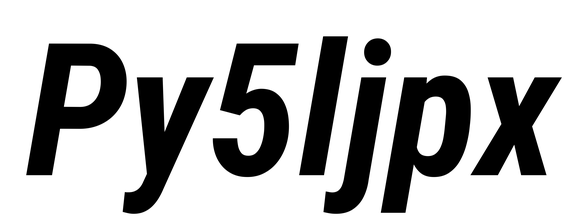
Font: Roboto-Italic_Condensed_Bold_Italic